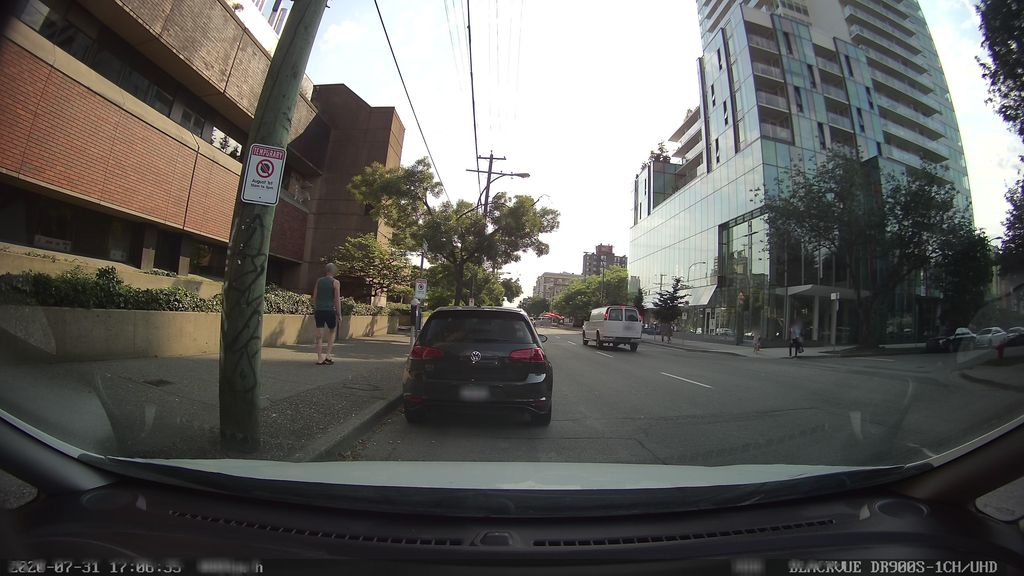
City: vancouver